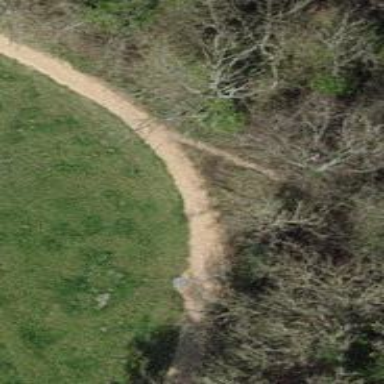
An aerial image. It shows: Unpaved path.